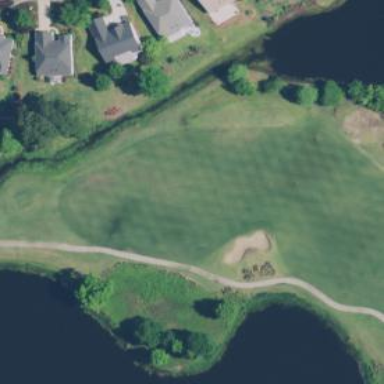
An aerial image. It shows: Water hazard on golf course. The hazard is natural water feature.